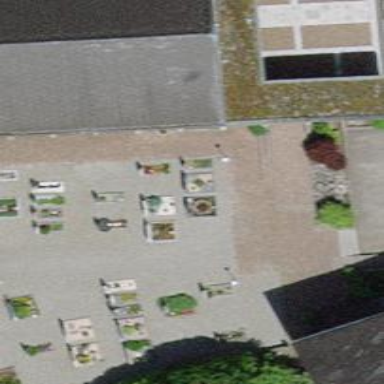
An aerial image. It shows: Brown bench.